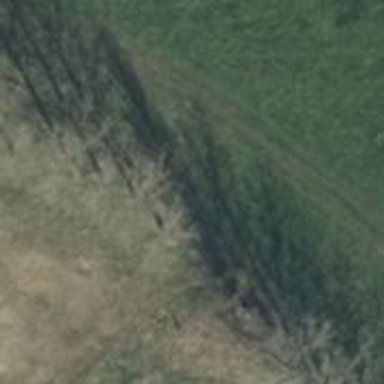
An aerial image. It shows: Row of trees in natural setting.